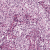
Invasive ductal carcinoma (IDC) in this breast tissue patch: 1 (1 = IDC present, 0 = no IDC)